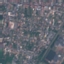
Land use / land cover class: Residential